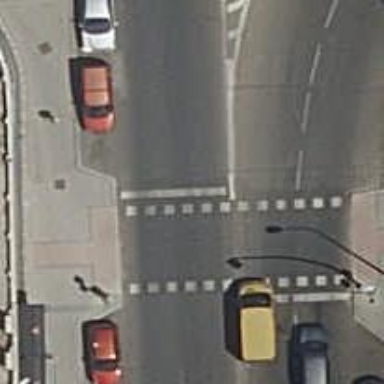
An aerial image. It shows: Road crossing with traffic signals.